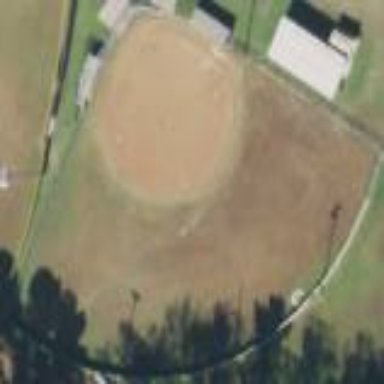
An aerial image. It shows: Softball pitch for leisure land activities.